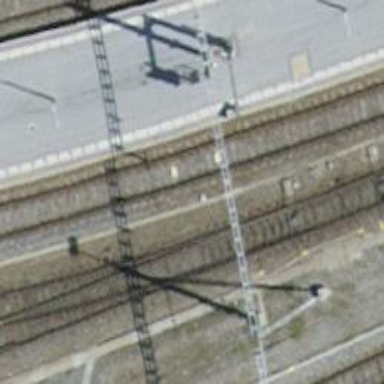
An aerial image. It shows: Railway switch with the turnout pointing to the right.